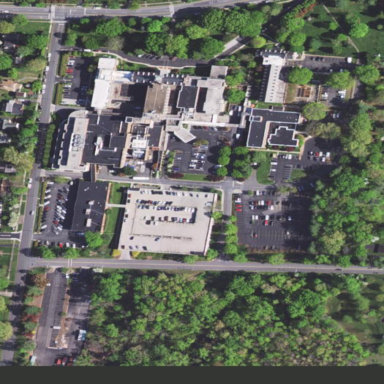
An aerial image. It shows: Healthcare facility identified as hospital.